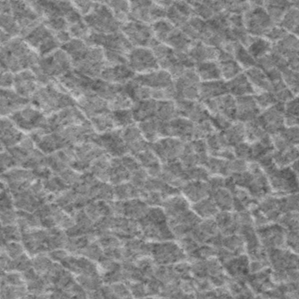
Label: frost